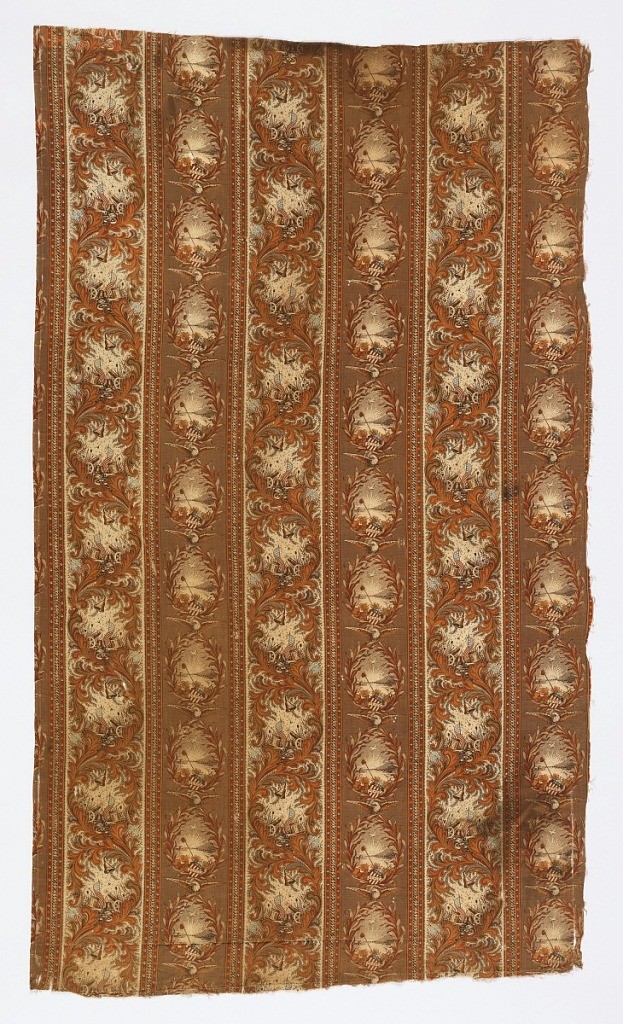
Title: Textile
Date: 1876
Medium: cotton Technique: roller printed on plain weave
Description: Stripes of patriotic motifs commemorating the Centennial.